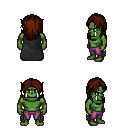
a pixel art fantasy rpg character, male body template, orc, green skin, black cape, magenta pants, brown long hairstyle, four views (front, back, left, right), 2x2 character sprite sheet, small pixel art, hard edges, no anti-aliasing